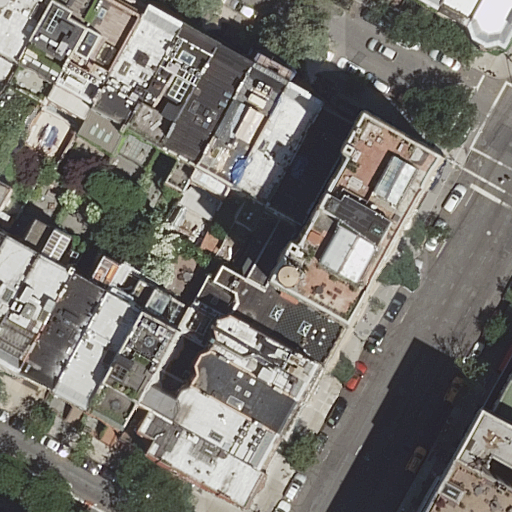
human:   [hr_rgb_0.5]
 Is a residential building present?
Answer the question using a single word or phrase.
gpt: yes

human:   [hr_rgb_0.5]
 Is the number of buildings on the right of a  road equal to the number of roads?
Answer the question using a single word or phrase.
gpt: no

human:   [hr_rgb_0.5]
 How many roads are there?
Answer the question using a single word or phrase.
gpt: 6

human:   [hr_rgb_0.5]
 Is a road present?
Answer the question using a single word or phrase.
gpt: yes

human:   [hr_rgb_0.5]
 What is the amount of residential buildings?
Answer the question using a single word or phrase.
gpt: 28

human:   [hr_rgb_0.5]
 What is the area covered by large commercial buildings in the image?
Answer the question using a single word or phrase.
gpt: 0m2

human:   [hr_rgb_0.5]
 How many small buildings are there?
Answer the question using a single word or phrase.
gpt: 7

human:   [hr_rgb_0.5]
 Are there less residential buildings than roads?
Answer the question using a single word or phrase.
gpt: no

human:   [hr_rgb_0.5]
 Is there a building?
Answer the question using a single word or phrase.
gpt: yes

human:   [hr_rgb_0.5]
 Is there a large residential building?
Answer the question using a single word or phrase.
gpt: yes

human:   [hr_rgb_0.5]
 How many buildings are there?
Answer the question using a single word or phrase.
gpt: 28

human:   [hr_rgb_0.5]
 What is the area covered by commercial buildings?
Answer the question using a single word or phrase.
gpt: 0m2

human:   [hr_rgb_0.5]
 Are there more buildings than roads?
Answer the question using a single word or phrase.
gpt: yes

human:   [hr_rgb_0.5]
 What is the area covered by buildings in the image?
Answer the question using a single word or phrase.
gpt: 4844m2

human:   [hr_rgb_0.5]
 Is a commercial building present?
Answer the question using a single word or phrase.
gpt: no

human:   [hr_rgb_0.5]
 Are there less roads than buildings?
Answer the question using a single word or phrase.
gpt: yes

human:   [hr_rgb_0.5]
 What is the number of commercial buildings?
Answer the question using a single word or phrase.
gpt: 0

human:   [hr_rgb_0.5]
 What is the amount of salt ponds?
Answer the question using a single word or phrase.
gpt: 0

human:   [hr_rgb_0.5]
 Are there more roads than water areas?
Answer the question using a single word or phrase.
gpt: yes

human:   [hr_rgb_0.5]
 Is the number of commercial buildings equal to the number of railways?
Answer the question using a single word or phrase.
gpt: yes

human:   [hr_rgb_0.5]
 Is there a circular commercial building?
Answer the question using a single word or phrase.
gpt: no

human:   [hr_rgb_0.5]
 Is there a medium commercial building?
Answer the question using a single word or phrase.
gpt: no

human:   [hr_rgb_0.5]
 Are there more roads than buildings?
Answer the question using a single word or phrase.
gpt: no

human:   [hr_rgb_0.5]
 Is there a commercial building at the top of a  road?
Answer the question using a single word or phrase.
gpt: no

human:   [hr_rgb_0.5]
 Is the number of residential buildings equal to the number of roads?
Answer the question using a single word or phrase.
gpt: no

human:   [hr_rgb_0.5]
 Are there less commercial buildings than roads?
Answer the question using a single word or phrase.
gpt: yes

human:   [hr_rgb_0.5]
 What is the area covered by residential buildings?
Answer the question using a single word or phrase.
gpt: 4844m2

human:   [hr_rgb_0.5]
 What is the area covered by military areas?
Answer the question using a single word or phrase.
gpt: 0m2

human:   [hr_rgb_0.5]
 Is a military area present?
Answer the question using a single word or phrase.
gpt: no

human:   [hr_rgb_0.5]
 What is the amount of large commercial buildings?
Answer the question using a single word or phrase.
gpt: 0

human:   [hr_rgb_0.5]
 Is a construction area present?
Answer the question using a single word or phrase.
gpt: no

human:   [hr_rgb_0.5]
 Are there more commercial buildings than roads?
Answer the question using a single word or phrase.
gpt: no

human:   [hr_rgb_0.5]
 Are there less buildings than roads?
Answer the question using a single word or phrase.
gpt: no

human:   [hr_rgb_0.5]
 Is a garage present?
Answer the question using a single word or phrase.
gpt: no

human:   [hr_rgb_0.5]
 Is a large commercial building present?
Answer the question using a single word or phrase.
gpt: no

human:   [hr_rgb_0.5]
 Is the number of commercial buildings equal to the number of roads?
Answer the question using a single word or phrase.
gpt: no

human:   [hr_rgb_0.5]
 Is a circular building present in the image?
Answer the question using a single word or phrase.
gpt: no

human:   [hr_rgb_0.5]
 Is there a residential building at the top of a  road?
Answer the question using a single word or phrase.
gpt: yes

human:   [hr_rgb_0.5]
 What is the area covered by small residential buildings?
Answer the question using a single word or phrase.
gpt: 295m2

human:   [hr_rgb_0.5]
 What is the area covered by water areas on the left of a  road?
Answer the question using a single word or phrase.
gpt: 0m2

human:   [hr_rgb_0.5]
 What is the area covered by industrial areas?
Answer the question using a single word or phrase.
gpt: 0m2

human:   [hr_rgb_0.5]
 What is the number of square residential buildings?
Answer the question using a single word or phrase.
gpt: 0

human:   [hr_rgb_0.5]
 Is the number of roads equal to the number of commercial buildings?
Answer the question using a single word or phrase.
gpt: no

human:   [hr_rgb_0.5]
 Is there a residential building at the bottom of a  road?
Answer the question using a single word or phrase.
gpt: yes

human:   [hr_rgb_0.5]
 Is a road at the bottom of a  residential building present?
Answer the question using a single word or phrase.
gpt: yes

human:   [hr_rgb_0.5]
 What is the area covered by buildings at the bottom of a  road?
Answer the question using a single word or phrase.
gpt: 3742m2

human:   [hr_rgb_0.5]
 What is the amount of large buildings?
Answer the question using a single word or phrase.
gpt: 1

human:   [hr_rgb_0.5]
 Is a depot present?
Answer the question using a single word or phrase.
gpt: no

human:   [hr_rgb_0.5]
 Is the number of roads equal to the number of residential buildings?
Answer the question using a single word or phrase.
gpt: no

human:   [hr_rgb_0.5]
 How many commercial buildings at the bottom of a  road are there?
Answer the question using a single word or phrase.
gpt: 0

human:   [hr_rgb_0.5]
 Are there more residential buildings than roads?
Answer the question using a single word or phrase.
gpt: yes

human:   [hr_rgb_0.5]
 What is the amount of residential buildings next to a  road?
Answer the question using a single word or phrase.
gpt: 28

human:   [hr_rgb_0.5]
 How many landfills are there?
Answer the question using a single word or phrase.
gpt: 0

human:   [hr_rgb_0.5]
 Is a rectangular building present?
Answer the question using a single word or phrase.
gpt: yes

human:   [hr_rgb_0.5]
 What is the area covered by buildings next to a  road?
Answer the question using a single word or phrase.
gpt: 4844m2

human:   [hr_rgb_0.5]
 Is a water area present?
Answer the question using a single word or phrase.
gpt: no

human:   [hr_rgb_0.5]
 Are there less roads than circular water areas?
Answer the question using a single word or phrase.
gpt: no

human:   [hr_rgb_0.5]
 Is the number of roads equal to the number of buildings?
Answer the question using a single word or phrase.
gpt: no

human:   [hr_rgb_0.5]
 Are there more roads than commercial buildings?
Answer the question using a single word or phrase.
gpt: yes

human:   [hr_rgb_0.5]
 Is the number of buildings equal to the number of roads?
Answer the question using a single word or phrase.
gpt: no

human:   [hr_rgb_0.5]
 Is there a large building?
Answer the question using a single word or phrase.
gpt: yes

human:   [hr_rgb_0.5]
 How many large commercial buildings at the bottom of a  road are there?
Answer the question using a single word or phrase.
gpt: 0

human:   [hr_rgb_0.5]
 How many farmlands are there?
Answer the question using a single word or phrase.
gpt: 0

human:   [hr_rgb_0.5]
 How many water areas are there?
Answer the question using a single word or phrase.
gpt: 0